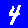
Digit: 4